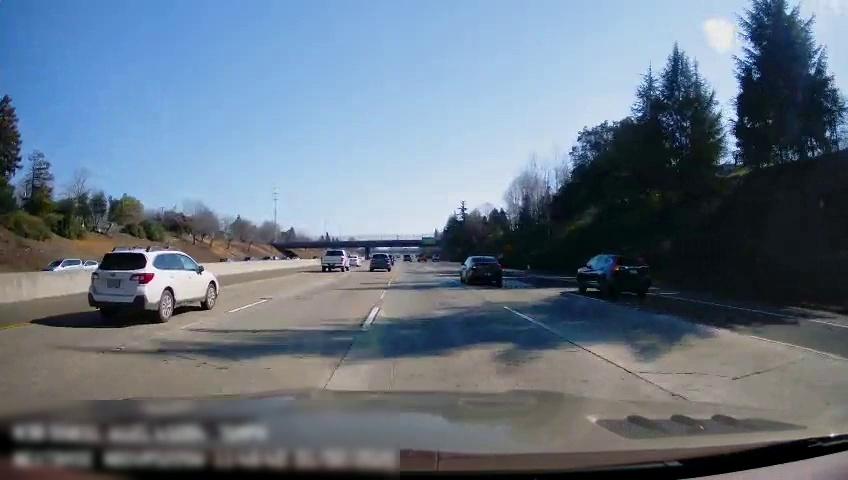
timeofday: Day
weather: Sunny
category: Drivable Space
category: Vehicles | SUV
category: Vehicles | Van
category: Vehicles | SUV
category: Vehicles | SUV
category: Vehicles | SUV
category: Vehicles | Car
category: Vehicles | SUV
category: Vehicles | Car
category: Lanes | Alternate Lane
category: Lanes | Alternate Lane
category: Lanes | Alternate Lane
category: Lanes | Alternate Lane
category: Lanes | Current Lane
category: Lanes | Alternate Lane